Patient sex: M
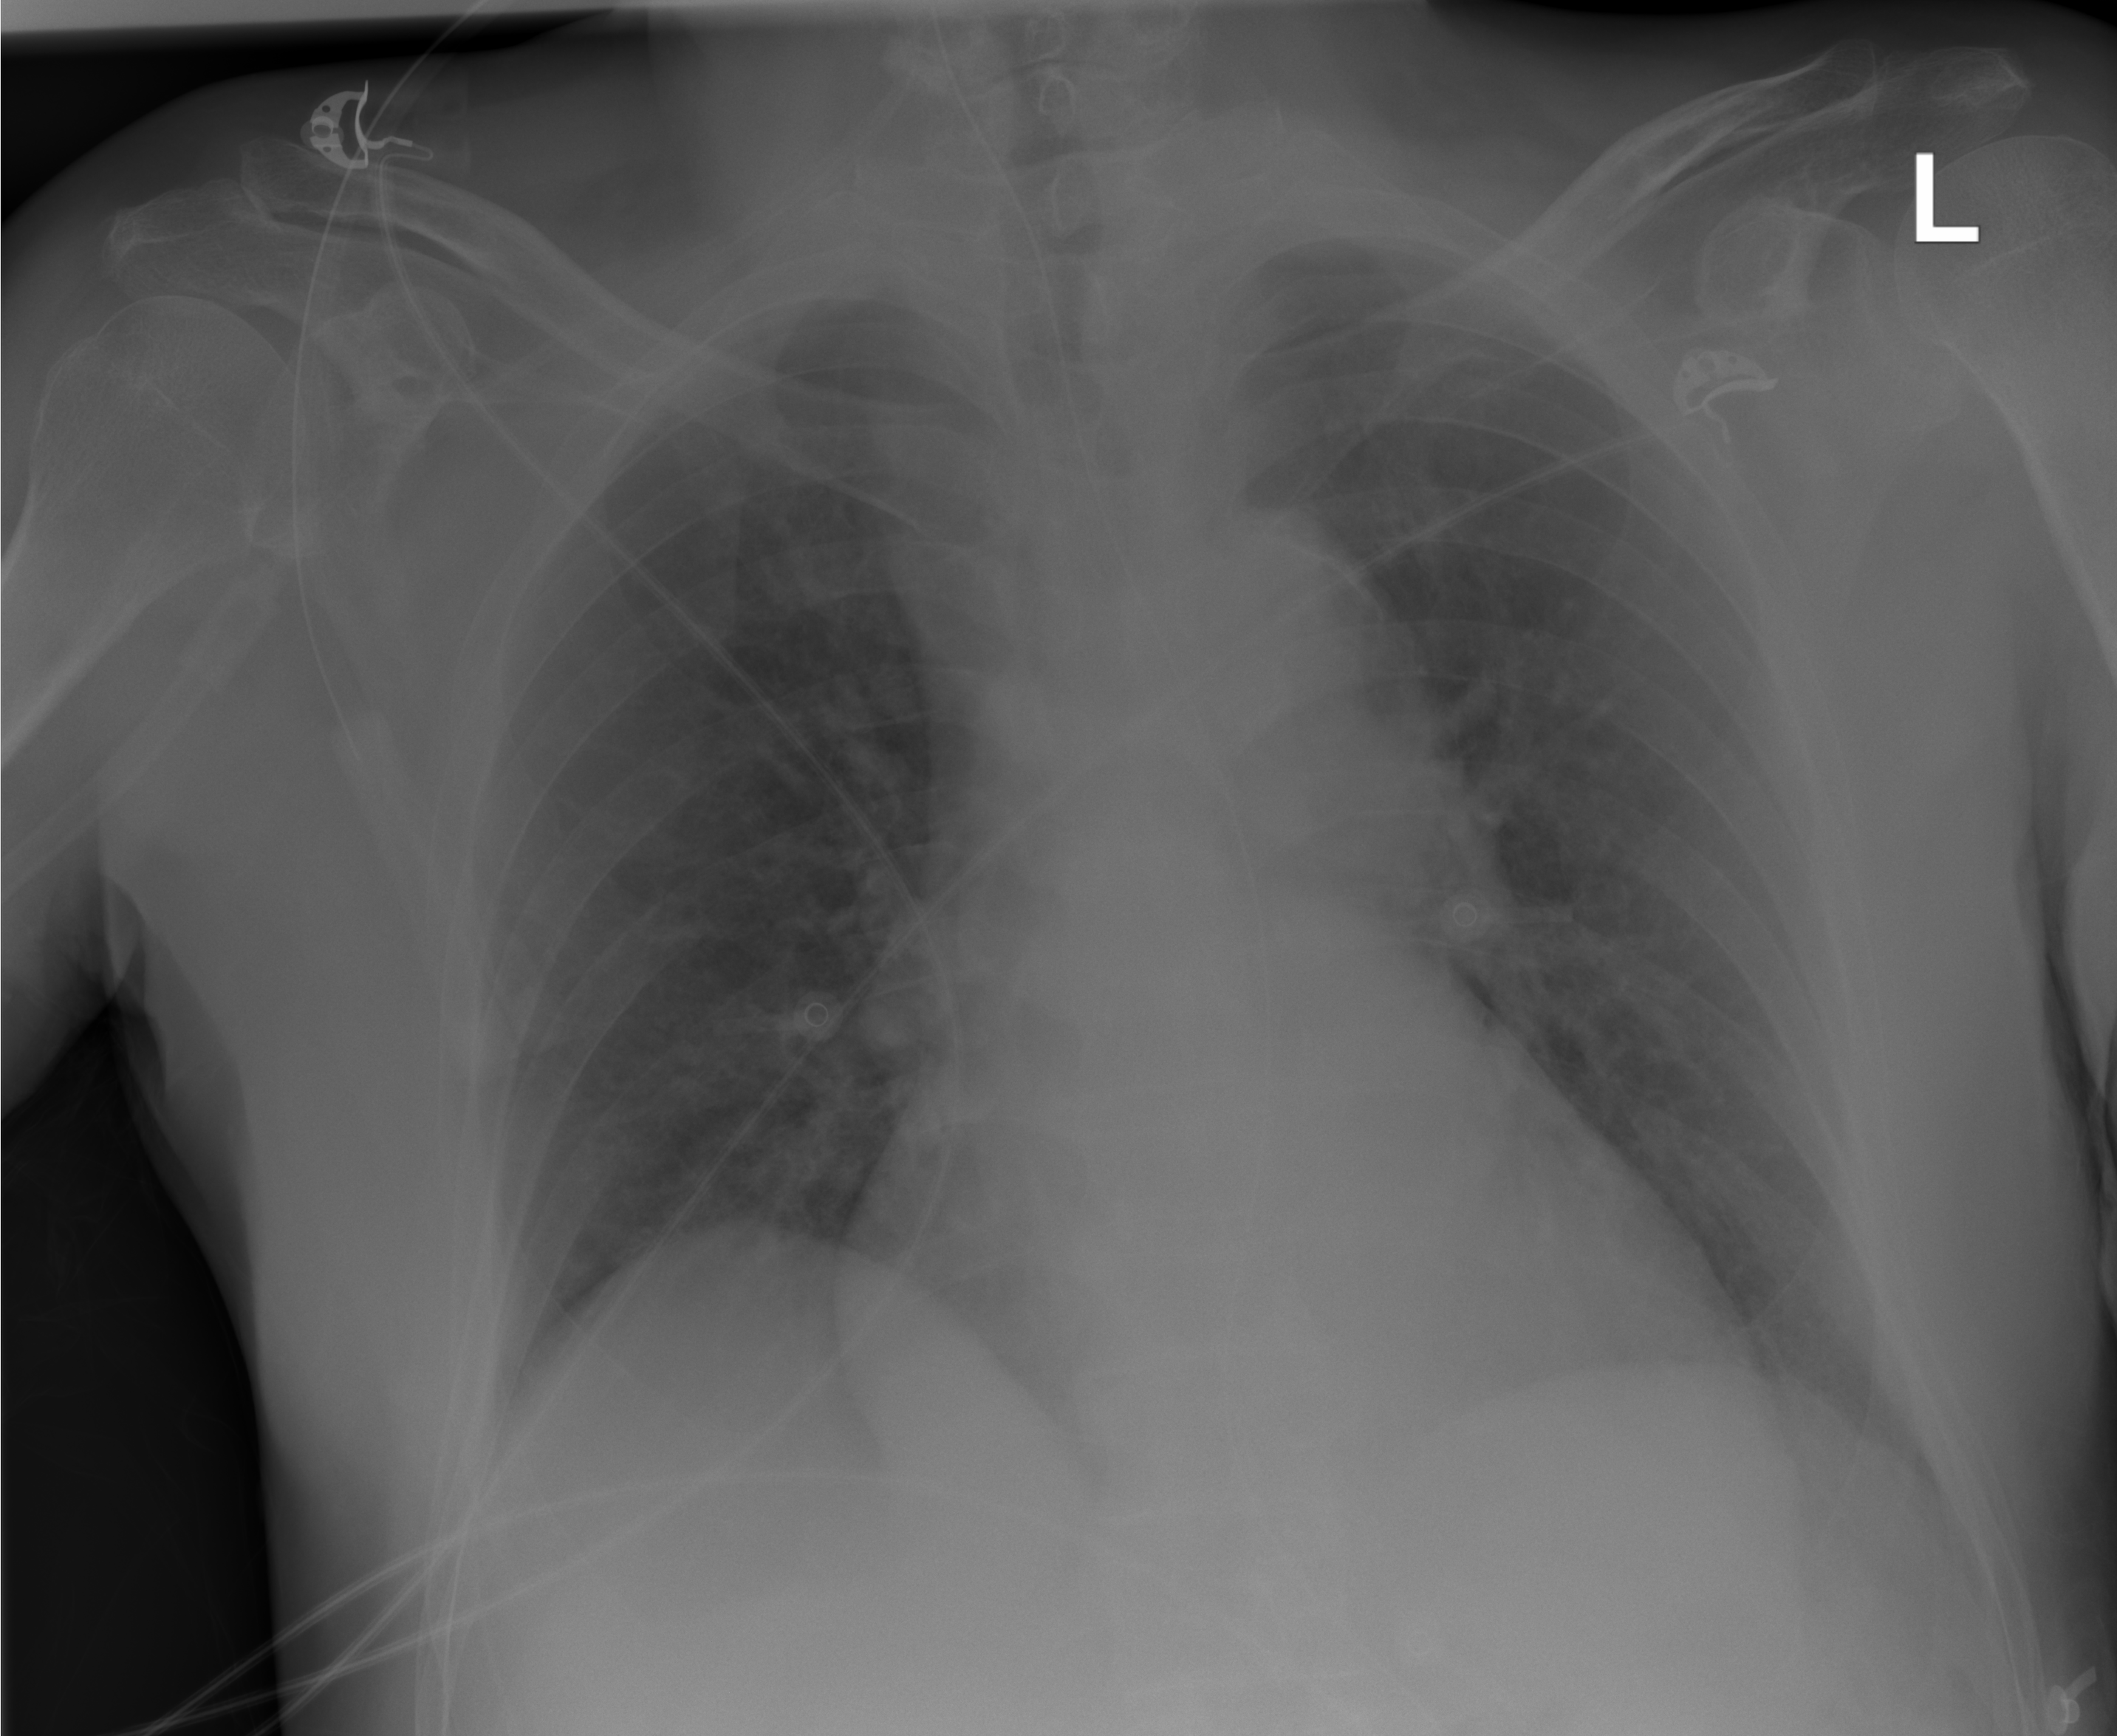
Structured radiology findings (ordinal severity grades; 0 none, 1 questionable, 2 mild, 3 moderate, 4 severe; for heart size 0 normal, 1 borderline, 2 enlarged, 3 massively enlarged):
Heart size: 0
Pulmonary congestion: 1
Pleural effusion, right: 0
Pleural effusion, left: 0
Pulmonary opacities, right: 0
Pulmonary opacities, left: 0
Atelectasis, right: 0
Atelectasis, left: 0